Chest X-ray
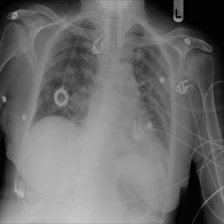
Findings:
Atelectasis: negative
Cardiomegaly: negative
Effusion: negative
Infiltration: positive
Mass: negative
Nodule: negative
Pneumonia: negative
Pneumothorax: negative
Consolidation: negative
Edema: negative
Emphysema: negative
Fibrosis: negative
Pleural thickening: negative
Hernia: negative